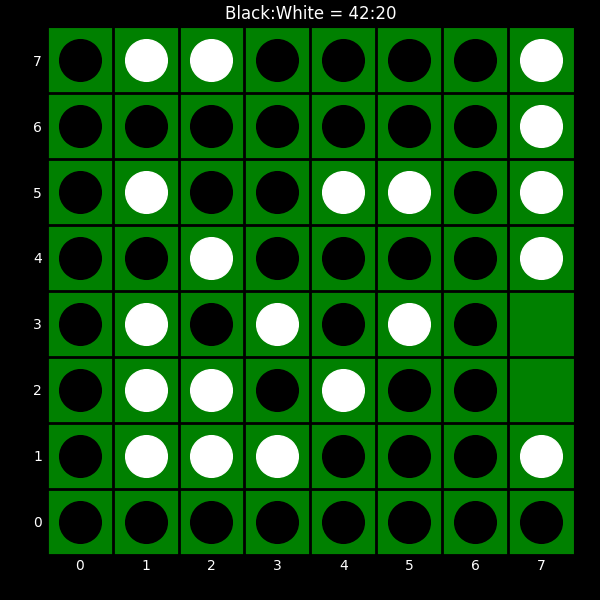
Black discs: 42
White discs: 20